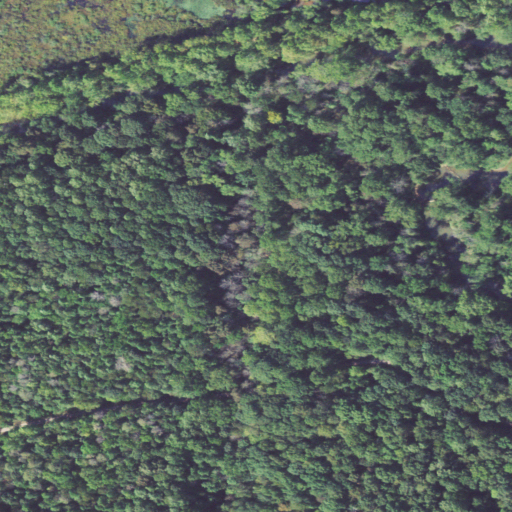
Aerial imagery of valley in Ohio named Black Hollow containing deciduous forest, woody wetlands, and open development